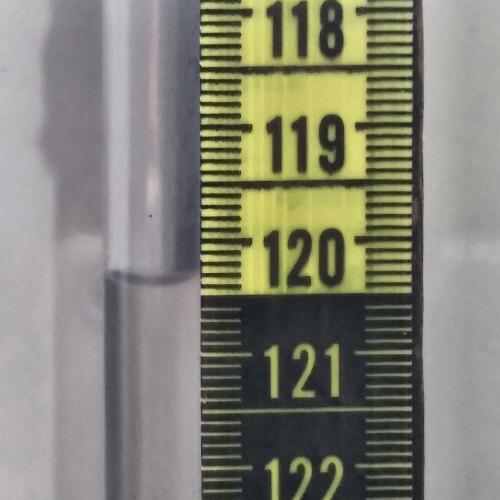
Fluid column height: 120.3 cm